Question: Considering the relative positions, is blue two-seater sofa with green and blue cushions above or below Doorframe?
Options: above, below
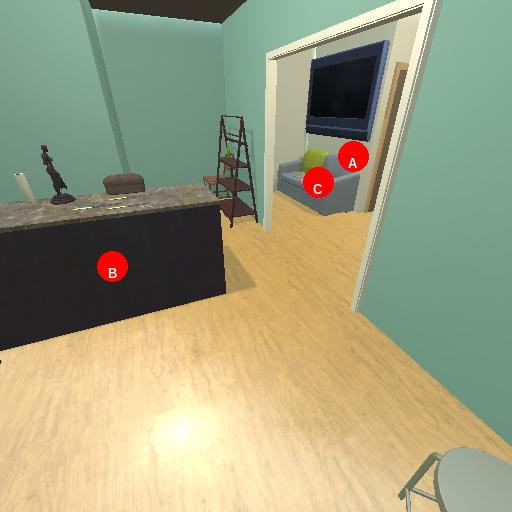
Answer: above